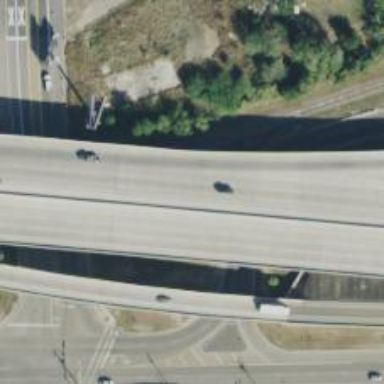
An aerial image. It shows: Trestle bridge on motorway.